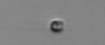
Label: nanoplankton_mix